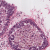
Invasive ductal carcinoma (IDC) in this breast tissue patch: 0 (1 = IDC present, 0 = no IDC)